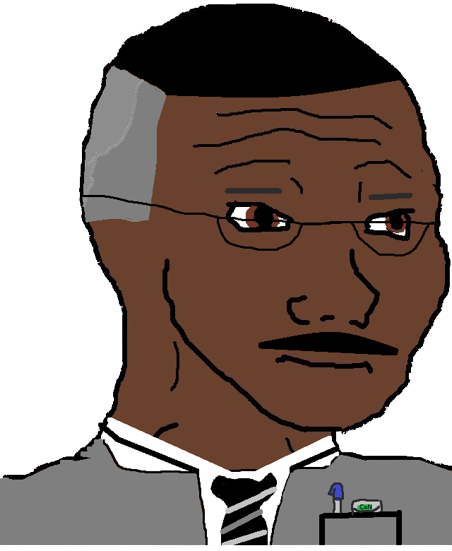
Label: 5_Blackjak